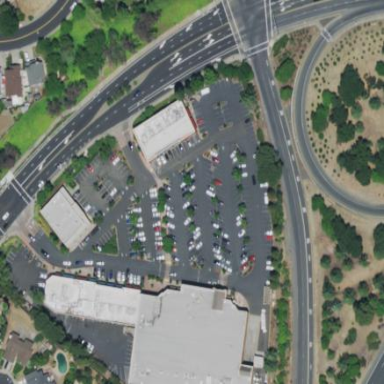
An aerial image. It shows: Retail area.